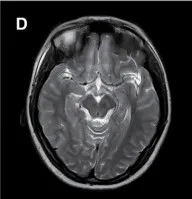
Electroencephalogram (EEG) and changes in brain magnetic resonance imaging (MRI) of patient 1. Improvement of abnormal signal in MRI T2/FLAIR (D and E) three years after treatment.
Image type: radiology (mri)